Interaction volume radius: 5 \u00c5
Interaction volume height: 50 \u00c5
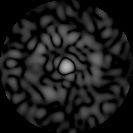
Disorder parameter: 0.8696